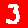
Digit: 3